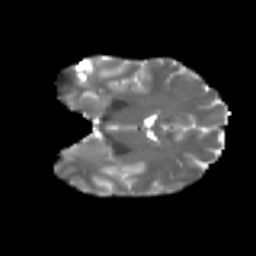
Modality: T2w
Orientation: coronal
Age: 23
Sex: female
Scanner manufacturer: ge
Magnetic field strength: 3 T
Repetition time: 7.8 s
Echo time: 0.0606 s